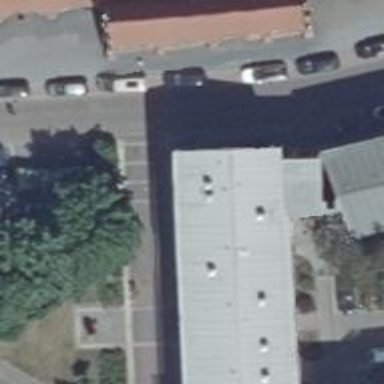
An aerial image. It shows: Clothing store.